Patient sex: F
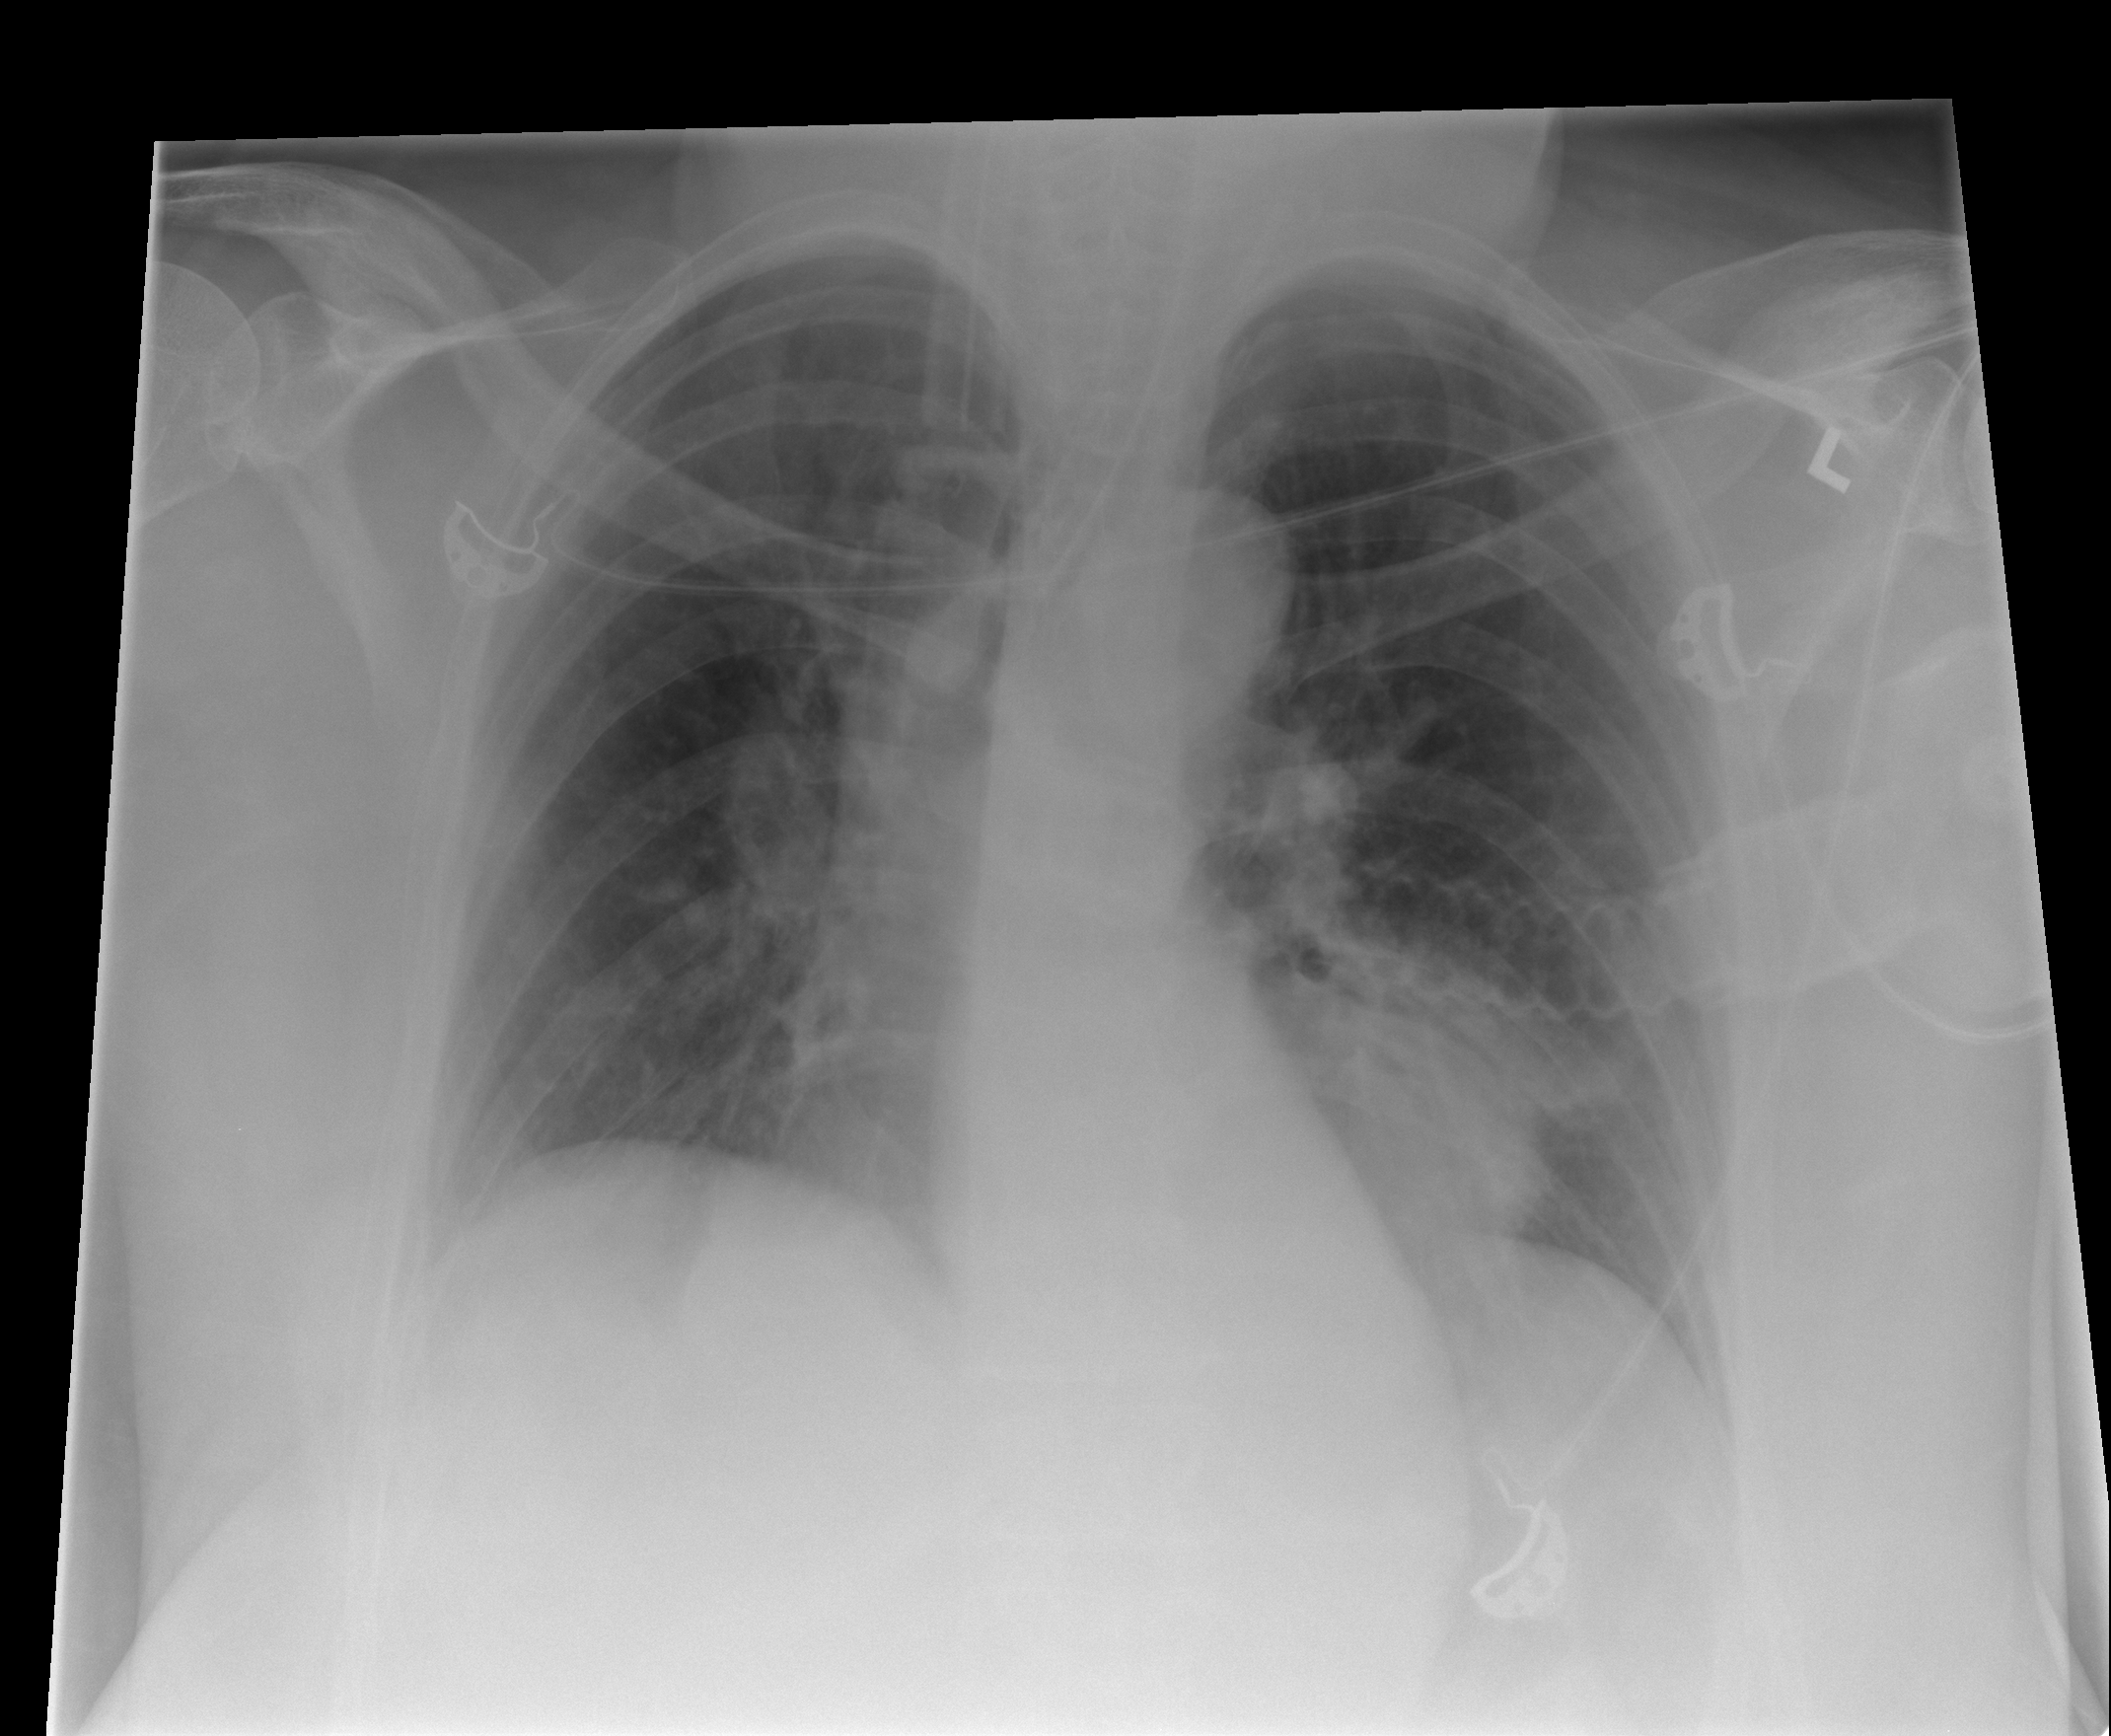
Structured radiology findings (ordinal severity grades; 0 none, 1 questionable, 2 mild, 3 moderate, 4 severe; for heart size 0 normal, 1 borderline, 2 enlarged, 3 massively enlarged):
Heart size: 0
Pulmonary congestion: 0
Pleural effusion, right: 0
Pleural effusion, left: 0
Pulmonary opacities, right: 1
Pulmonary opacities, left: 2
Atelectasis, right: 0
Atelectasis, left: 1